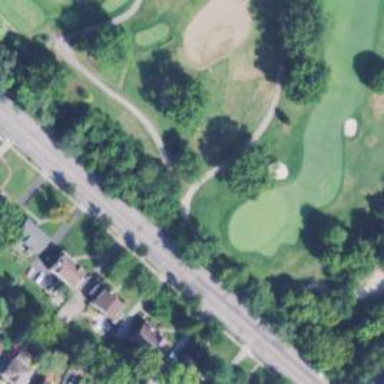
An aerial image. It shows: Path for both road and golf.